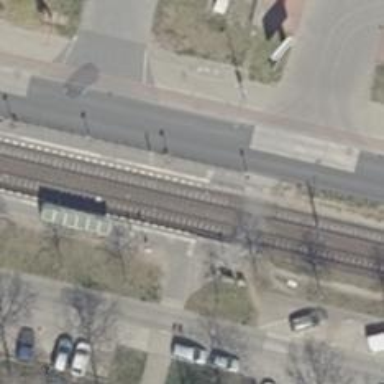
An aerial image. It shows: Tram stop position for public transport.